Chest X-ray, PA view. Patient: 56 years old, sex F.
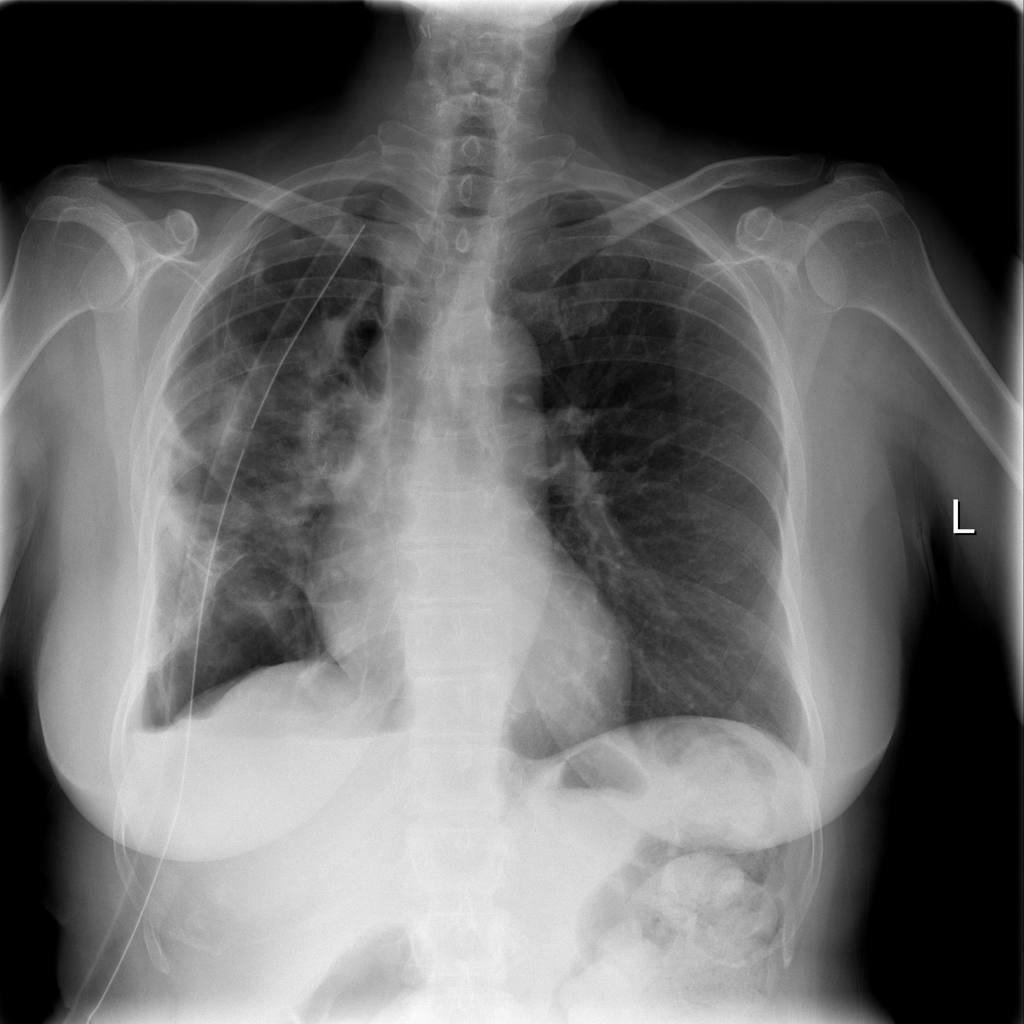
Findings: Infiltration, Pneumothorax